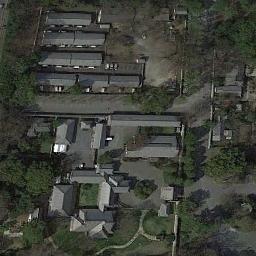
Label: palace